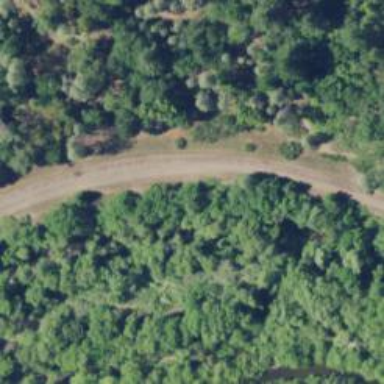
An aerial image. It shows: Abandoned railway.